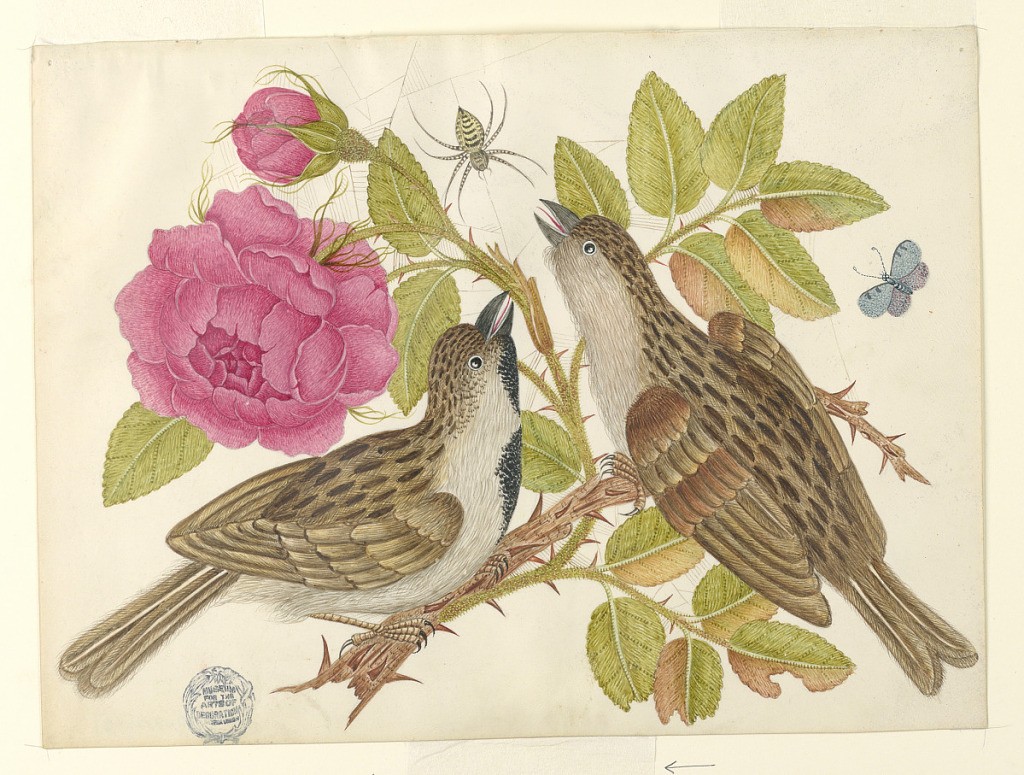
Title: Pair of Brown Birds on Rose Stem with Butterfly and Spider
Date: ca. 1800–1830
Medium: Pen and ink, graphite on coated wove paper
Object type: Drawing
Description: Pair of Brown Birds on Rose Stem with Butterfly and Spider